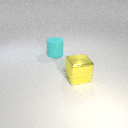
large yellow metal cube to the right of large cyan rubber cylinder